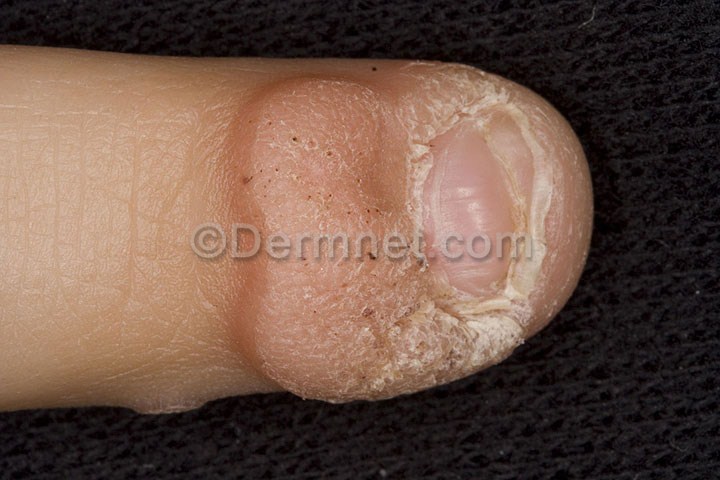
Disease: Warts Molluscum and other Viral Infections